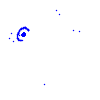
Particle: kaon